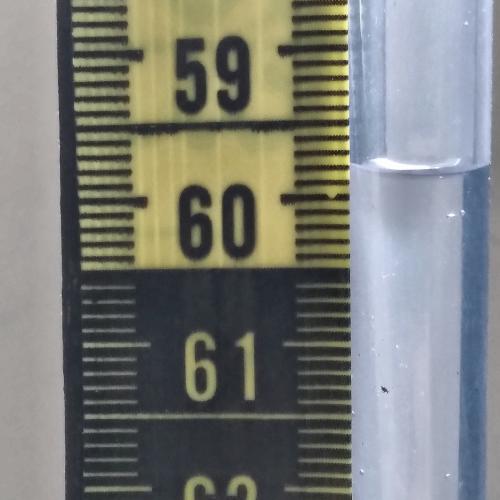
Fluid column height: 59.8 cm